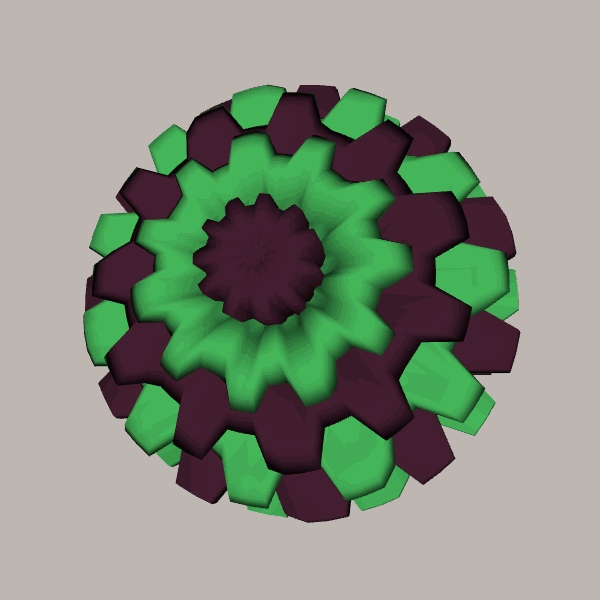
Background: light